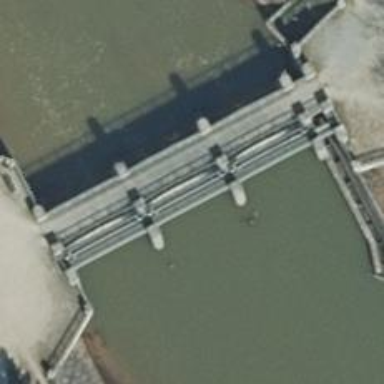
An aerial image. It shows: Weir in waterway.